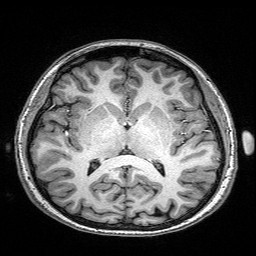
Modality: T1w
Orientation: coronal